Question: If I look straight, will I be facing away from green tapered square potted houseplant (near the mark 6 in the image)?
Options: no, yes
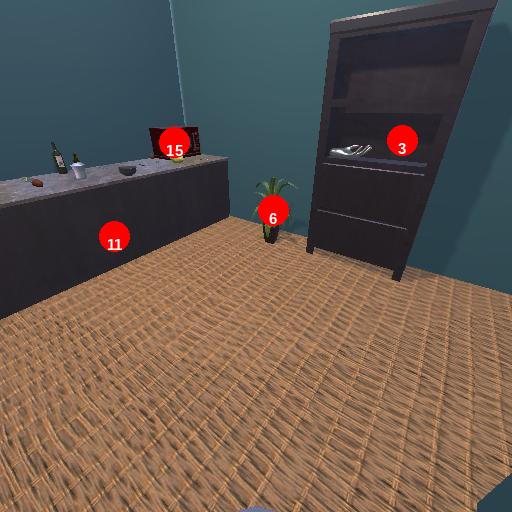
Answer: no